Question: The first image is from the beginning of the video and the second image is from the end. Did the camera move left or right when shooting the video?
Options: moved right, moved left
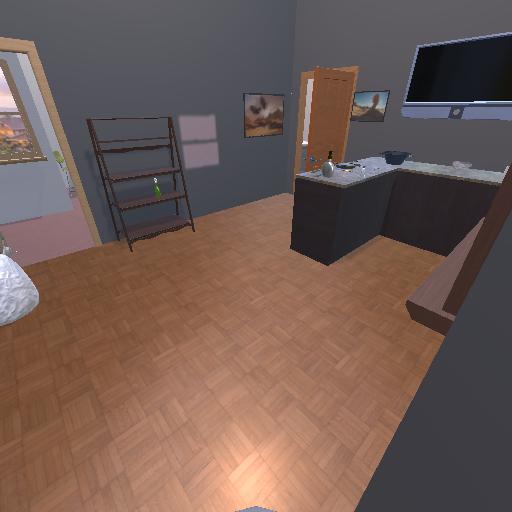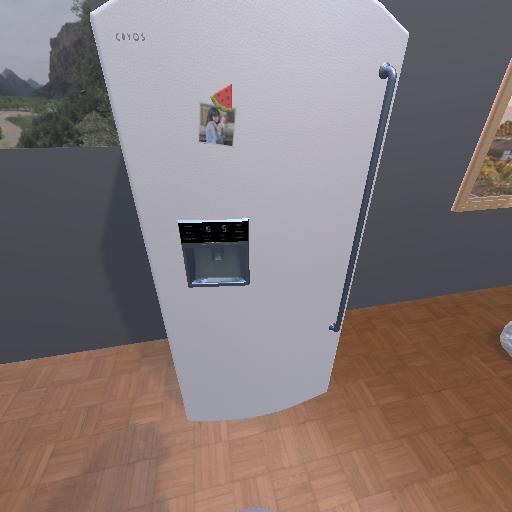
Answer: moved right